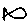
Label: fish